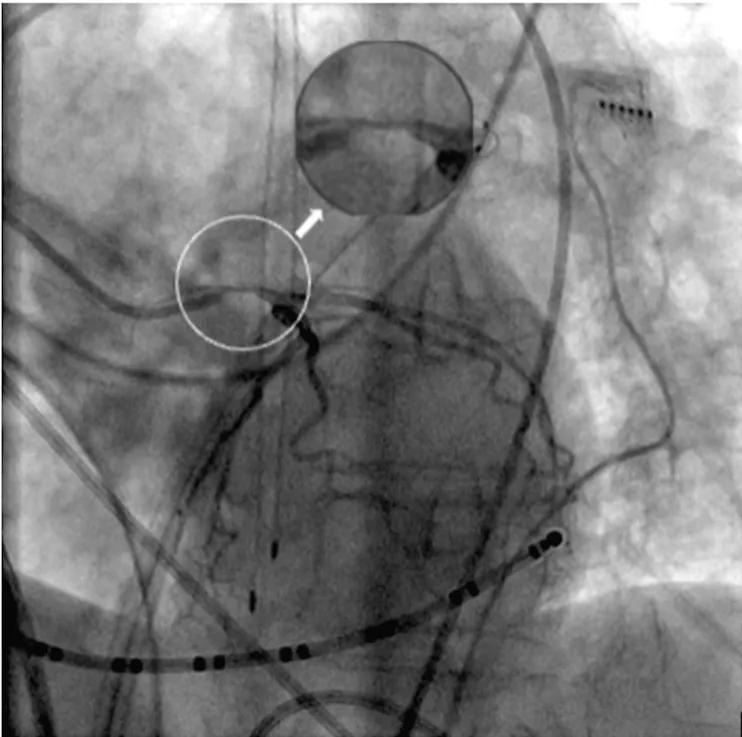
Left heart coronary angiogram showing significant spasm of the left main coronary artery.
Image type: radiology (x_ray)